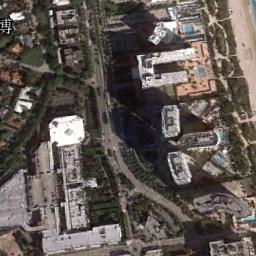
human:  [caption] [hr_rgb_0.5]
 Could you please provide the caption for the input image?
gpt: In a business district there are many tall buildings of different shapes and several roads with many cars and many trees .

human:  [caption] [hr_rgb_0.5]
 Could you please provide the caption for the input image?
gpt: A commercial area has many trees, Some buildings and pools .

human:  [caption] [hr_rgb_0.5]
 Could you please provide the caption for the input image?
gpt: The commercial area is consist of many buildings next to the trees .

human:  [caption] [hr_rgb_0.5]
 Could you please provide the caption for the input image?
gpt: The building in the lower right corner is the highest .

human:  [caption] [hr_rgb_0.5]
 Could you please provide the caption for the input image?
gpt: There are many green trees along the streets on a commercial area .